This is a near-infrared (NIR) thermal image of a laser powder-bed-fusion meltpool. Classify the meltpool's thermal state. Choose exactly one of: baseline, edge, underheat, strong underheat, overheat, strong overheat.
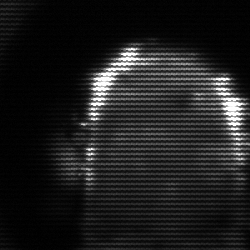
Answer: baseline